Interaction volume radius: 5 \u00c5
Interaction volume height: 40 \u00c5
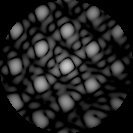
Disorder parameter: 0.1023